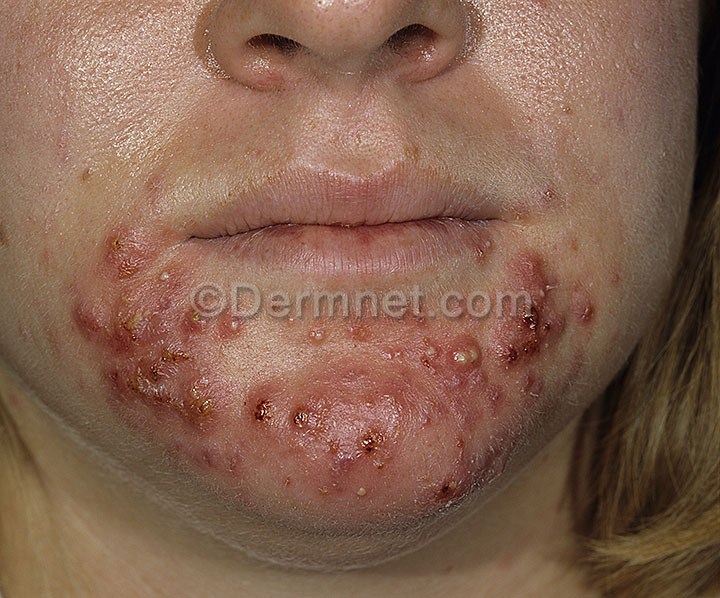
Disease: Acne and Rosacea Photos